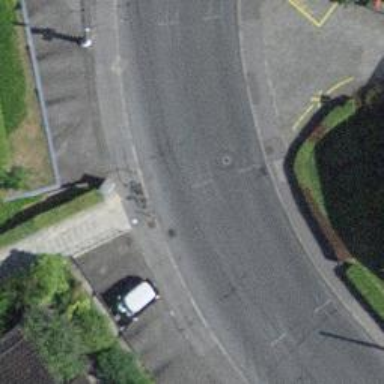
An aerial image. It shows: Residential road with asphalt surface and sidewalks on both sides. Trolley wires are visible above the road.